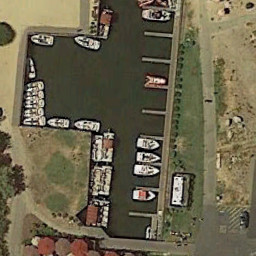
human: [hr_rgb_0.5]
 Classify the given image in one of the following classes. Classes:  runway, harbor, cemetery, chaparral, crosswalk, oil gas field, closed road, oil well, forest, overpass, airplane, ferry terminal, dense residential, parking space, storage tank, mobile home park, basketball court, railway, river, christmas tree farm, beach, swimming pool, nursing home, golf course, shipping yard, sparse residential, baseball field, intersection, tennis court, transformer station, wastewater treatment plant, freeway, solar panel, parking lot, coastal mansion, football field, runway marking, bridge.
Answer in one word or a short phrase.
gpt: ferry terminal